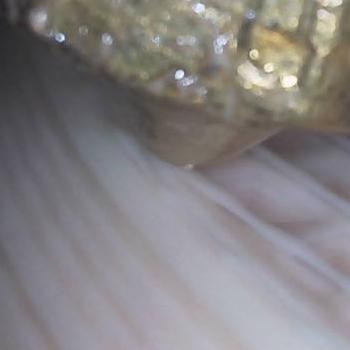
Flow rate: 37%